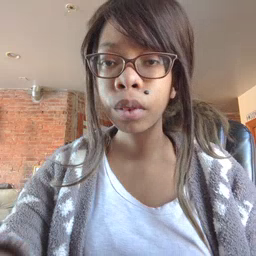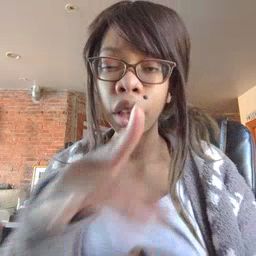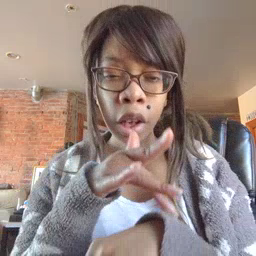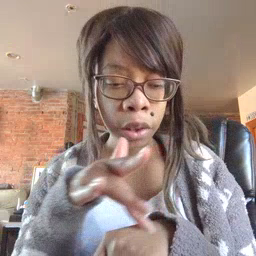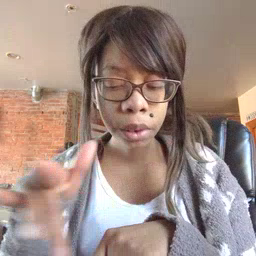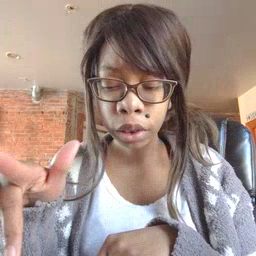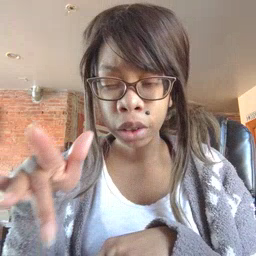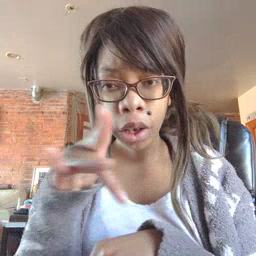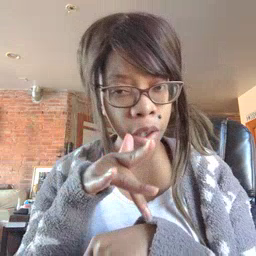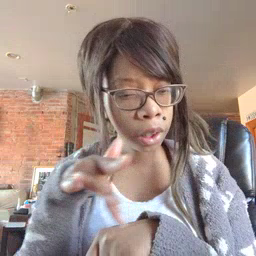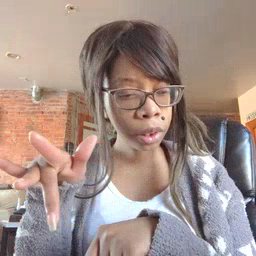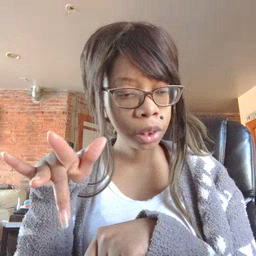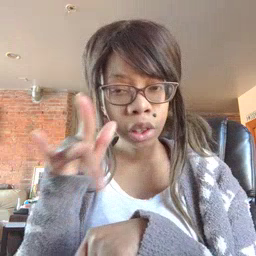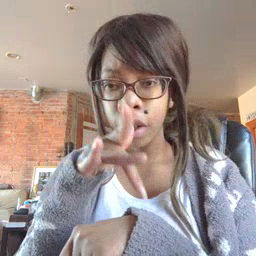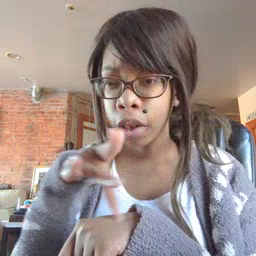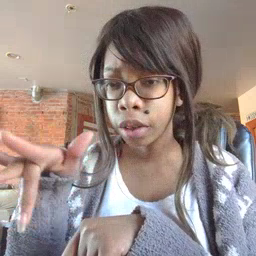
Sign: empty